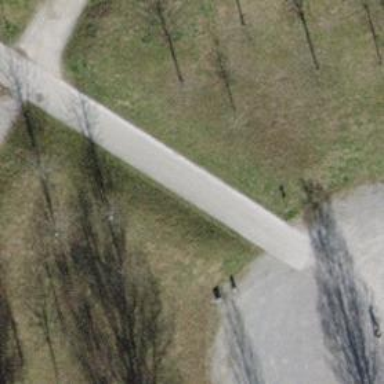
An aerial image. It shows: Bollard barrier.